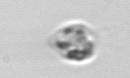
Label: Amoeba